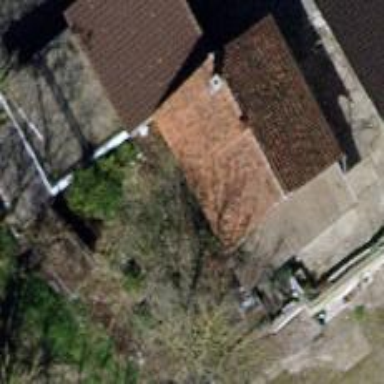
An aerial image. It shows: Shed.